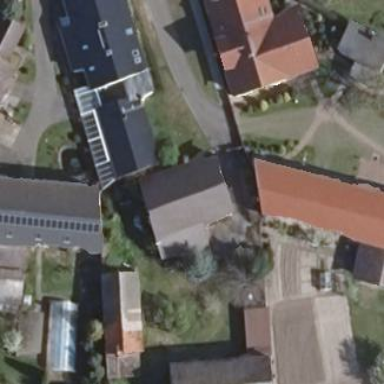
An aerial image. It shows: Flat-roofed residential building.